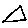
Label: triangle